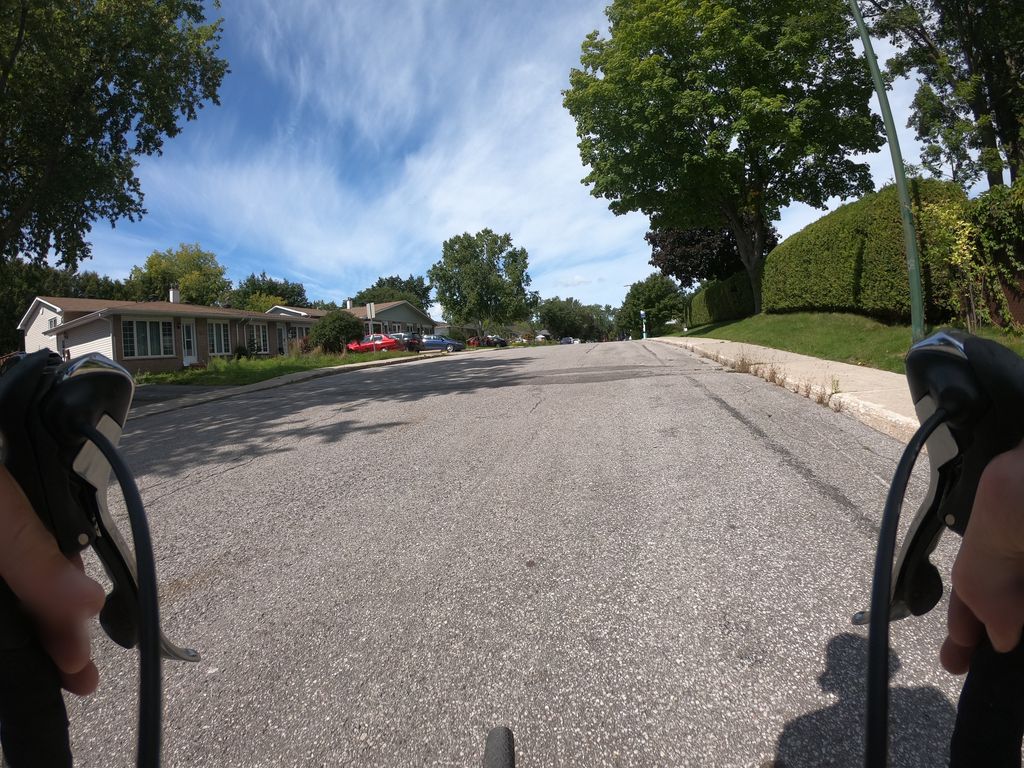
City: ottawa-gatineau